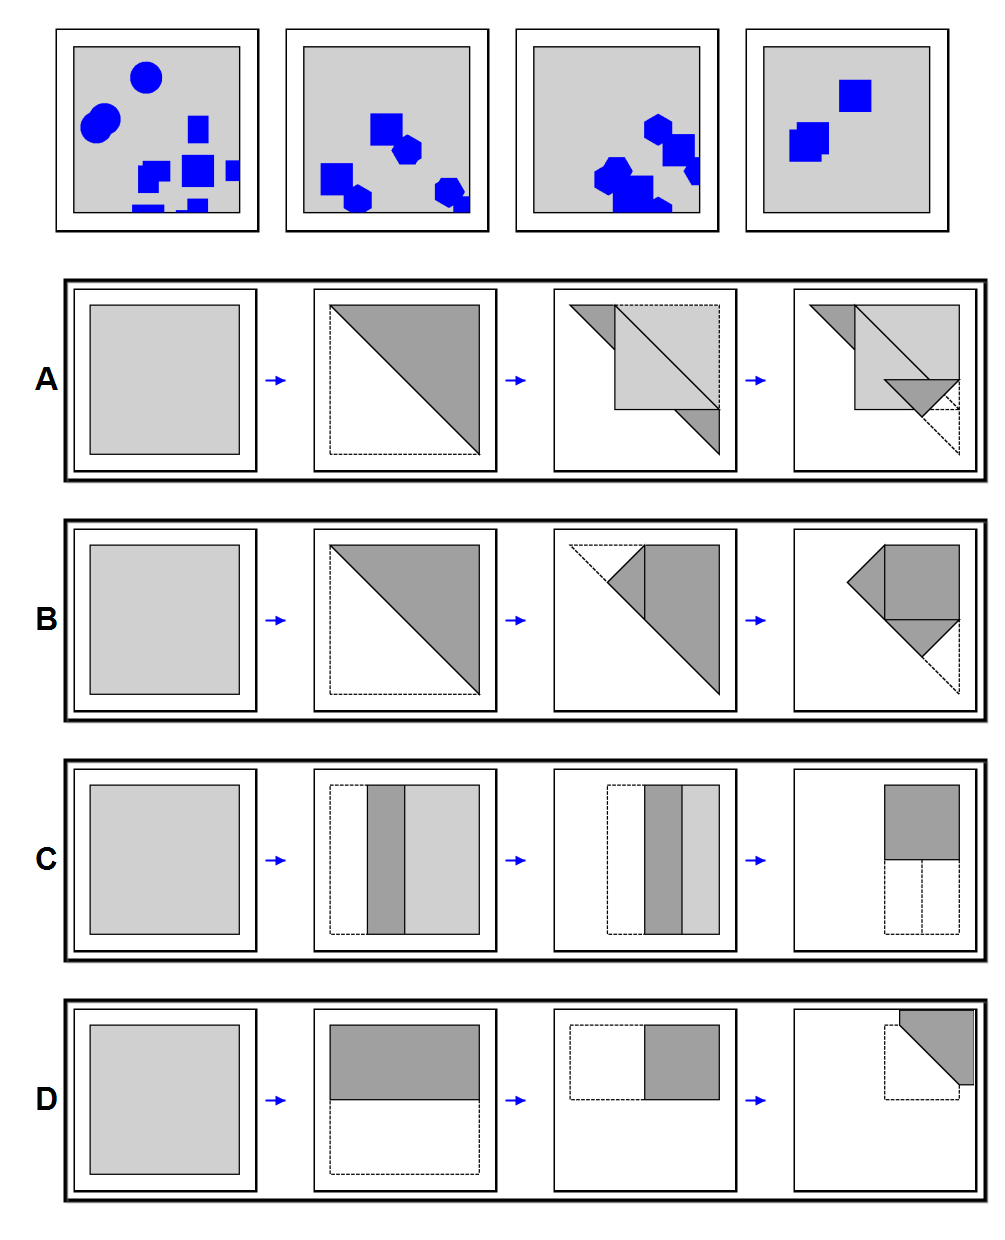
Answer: A